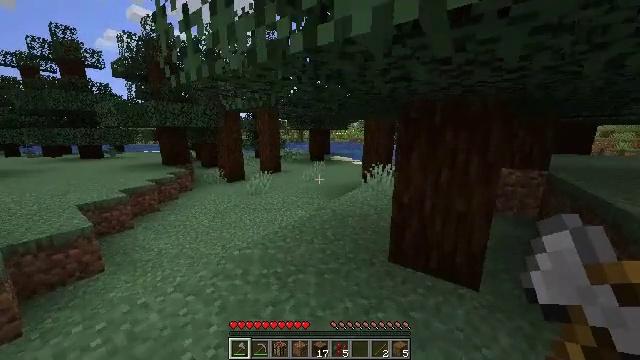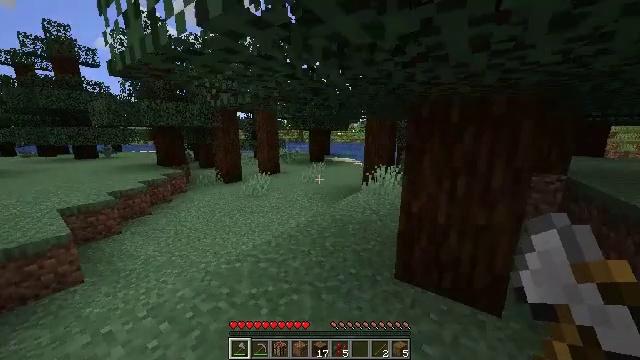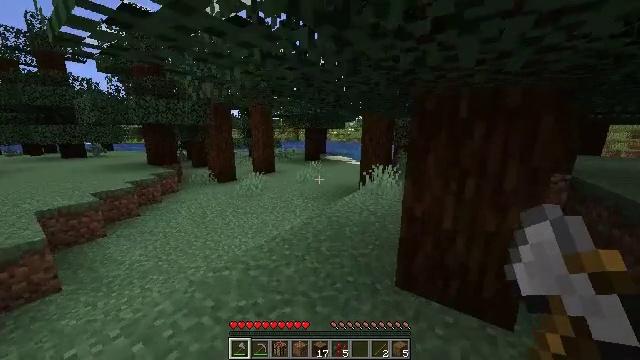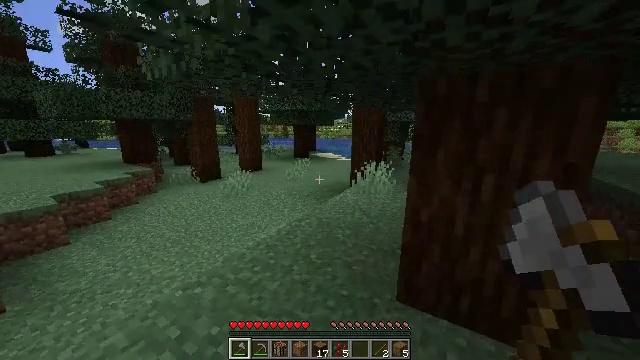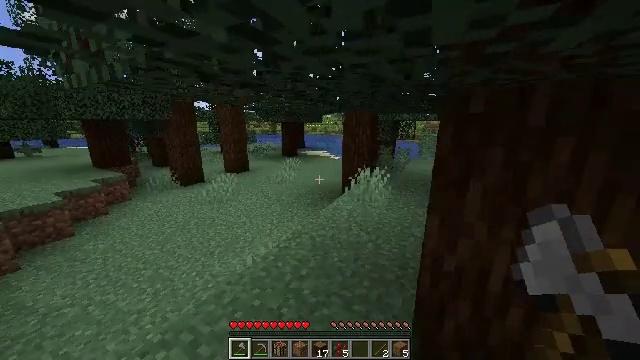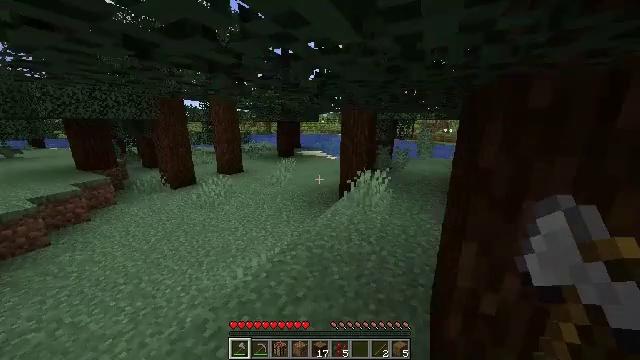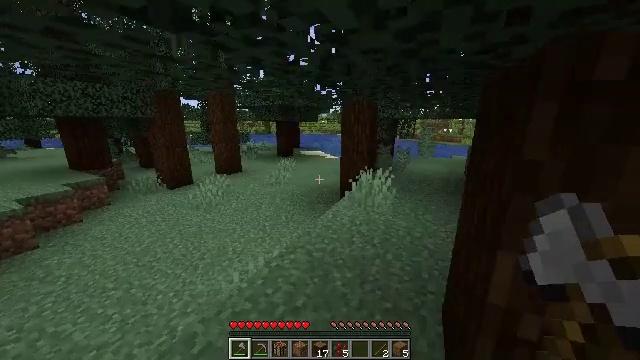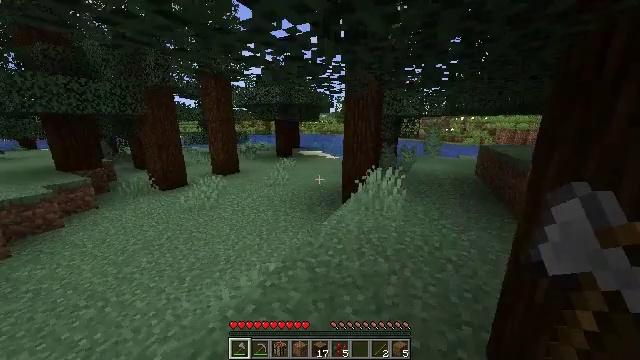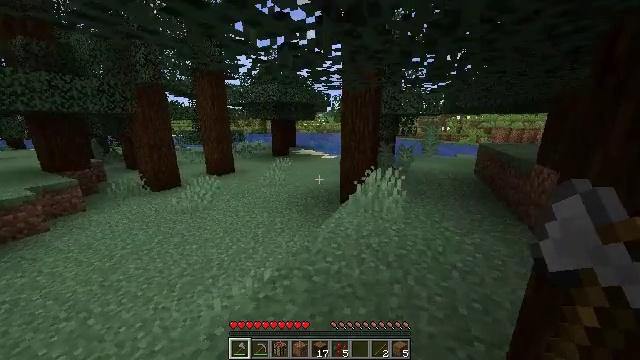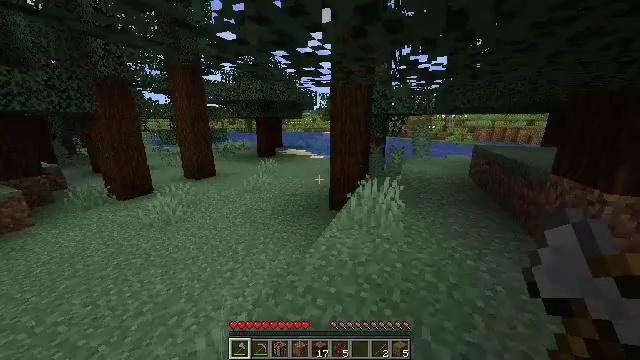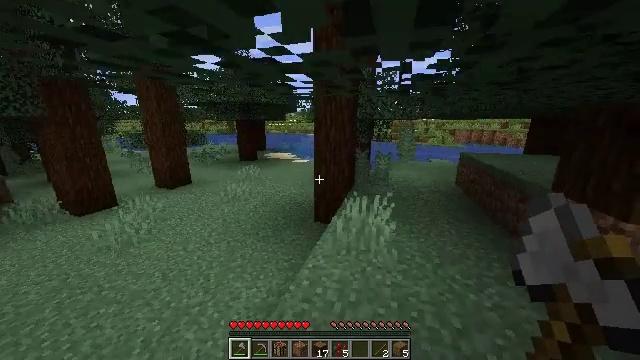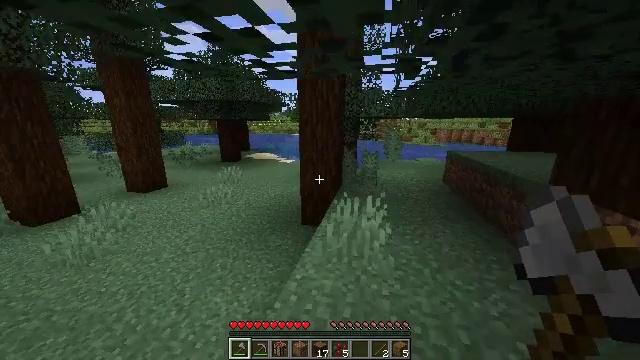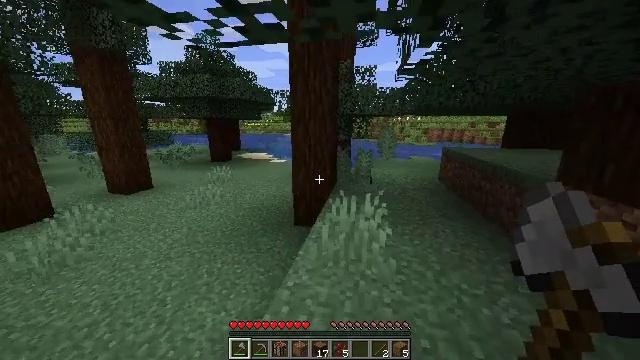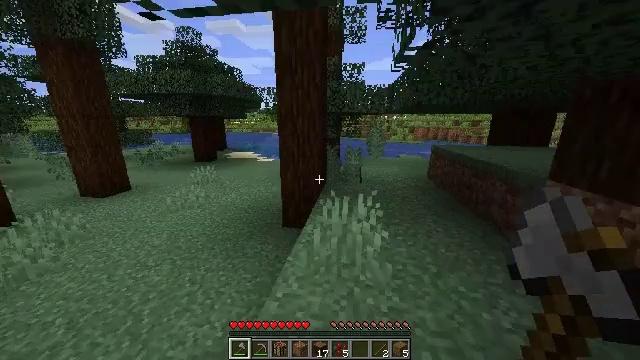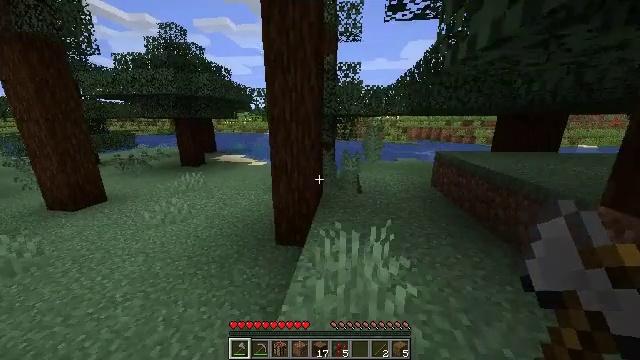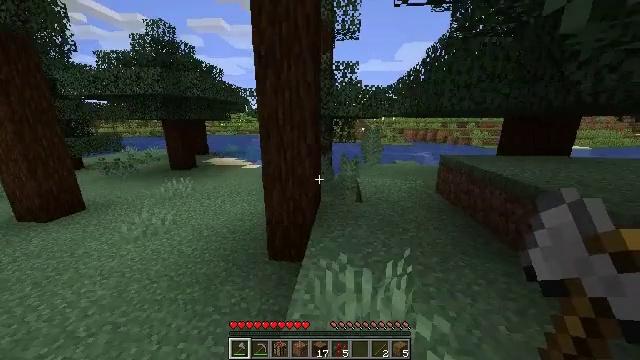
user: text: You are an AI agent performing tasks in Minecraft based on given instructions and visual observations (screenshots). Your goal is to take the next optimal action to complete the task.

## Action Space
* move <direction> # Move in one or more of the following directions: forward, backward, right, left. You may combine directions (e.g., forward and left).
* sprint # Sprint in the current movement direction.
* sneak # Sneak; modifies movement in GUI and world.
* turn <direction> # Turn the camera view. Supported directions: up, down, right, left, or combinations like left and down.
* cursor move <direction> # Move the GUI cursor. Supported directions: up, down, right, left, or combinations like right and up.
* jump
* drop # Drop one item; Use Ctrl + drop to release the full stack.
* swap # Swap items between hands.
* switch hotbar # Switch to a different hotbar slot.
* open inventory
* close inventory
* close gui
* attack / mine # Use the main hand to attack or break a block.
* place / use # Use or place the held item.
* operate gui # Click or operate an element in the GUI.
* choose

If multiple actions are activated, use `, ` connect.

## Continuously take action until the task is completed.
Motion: motion action
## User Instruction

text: Hunt fish.
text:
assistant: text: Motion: move forward, sprint
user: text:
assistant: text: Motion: move forward, sprint, turn right
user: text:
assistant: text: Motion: move forward, sprint, turn right
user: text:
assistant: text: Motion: move forward, sprint, turn right, jump
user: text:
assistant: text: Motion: move forward, sprint, turn right, jump
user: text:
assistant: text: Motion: move forward, sprint, jump
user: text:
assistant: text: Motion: move forward, sprint, jump
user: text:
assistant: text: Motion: move forward, sprint
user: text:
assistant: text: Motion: move forward, sprint, turn right
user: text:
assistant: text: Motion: move forward, sprint, turn right, jump
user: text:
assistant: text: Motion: move forward, sprint, turn right, jump
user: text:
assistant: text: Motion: move forward, sprint, turn right
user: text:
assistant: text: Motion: move forward, sprint, turn right
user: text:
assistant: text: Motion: move forward, sprint, turn right, jump
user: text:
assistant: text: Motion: move forward, sprint, turn right, jump
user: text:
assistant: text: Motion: move forward, sprint, turn right
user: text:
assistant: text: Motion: move forward, sprint
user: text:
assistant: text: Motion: move forward, sprint
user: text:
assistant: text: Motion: move forward, sprint
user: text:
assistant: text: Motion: move forward, sprint
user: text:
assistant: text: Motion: move forward, sprint
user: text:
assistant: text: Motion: move forward, sprint
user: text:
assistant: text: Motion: move forward, sprint, turn right
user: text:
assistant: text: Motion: move forward, sprint, turn right
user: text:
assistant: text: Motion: move forward, sprint, turn right
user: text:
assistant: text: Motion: move forward, sprint, turn right
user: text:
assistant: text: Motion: move forward, sprint, turn right
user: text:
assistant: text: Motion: move forward, sprint, turn right and down
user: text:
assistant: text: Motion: move forward, sprint, turn right and down
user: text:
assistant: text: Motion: move forward, sprint, turn right